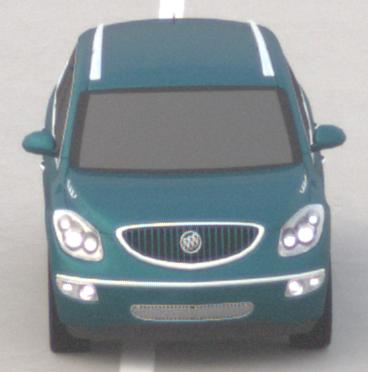
Make: Buick
Model: Enclave
Detailed model: GMT967
Model produced from: 2007
Model produced until: 2017
Doors: 5
Color: blue
Road condition: dry road
Daytime: morning or afternoon
Contrast: low contrast